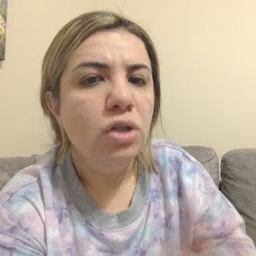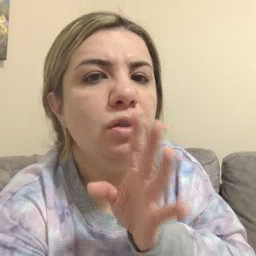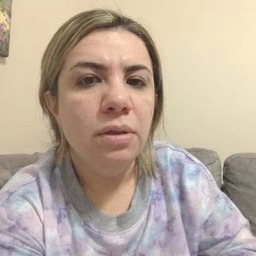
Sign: talk